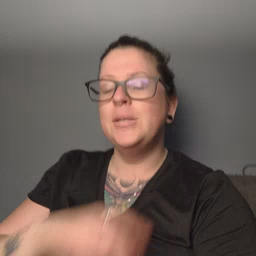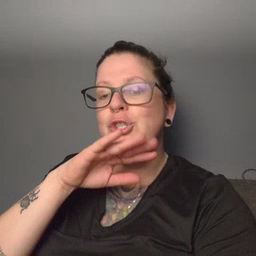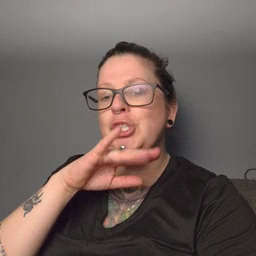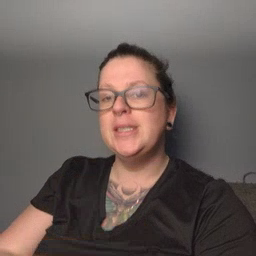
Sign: dirty